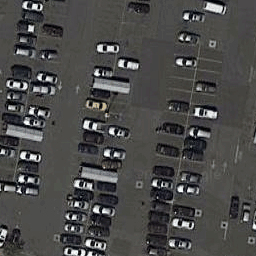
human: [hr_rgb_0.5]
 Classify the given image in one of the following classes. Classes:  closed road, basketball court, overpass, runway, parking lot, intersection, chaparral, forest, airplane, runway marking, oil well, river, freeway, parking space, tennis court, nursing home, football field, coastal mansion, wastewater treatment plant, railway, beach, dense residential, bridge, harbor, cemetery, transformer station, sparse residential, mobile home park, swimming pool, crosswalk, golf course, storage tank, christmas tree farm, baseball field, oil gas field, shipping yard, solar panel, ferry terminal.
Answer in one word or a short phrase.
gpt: parking lot